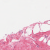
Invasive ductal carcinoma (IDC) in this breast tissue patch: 0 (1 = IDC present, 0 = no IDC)